Question: i have four activities.
like (1) (2) (3) (4).
(1) is first activity or main activity.
i have a bottom bar for these activities.
if i click on (2) i want to open second activity.
after this if i click on (3) i want to open third activity.
and if i click on (4) i want to open fourth activity.
after this if i click on (1) i want to display first activity.
without finishing any other activity or again open (1) activity.
a image for easy understanding is attached..

please open this image in new tab to view clearly.
i want to do this without using tabhost.
can it done by using activity group.
suggest any example or tutorial for this.
thanks Rock Brown
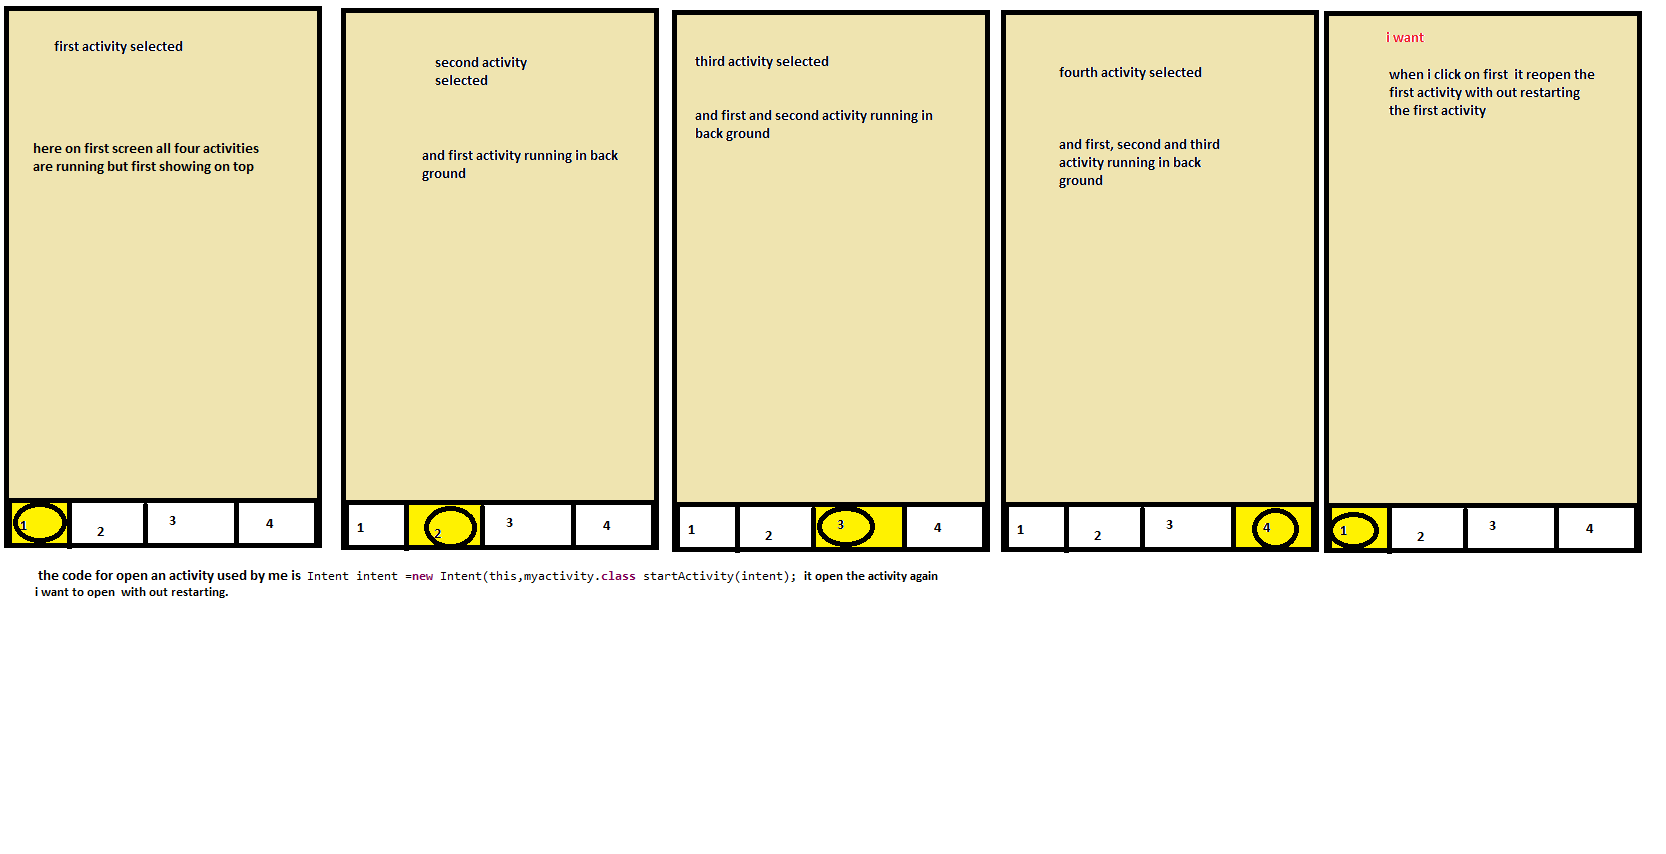
Answer: This use case is already built into the platform:
In your AndroidManifest.xml there is an 'activity' element for each activity. In the 'activity' element for 1 set the launchMode:
'android:launchMode="singleTask"'
This causes the platform to only ever launch one instance of Activity 1 in the app's 'task' (which is a stack of activities.)
When you start 'activity' 1, 2, 3, or 4 set the 'Intent''s flags to include 'FLAG_ACTIVITY_REORDER_TO_FRONT':
'intent.setFlags(intent.getFlags() | FLAG_ACTIVITY_REORDER_TO_FRONT);'
This causes the platform to bring any existing instances of 1, 2, 3, or 4 to the top of the 'activity' stack, rather than creating a new 'activity' and placing it on top of the stack.